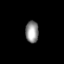
Tissue: lung
Cell type: Endothelial cells
Senescence score: 0.5675
Nuclear area (px): 280
Mean DAPI intensity: 144.896